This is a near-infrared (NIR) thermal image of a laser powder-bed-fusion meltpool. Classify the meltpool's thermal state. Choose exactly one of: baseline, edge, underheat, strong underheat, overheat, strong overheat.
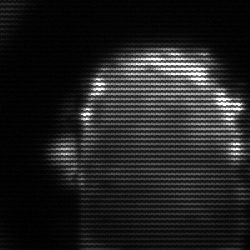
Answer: baseline